Question: I'm trying to fill with different colors the 3 triangles in the following graph.

'''
data = data.frame(x=c(125), y=c(220)) #this data is just to be able to use gplot to draw figures
ggplot(data, aes(x = x, y = y)) +
xlim(0,250) +
ylim(-250, 0) +
geom_curve(x = 33, xend = 223, y = -100, yend = -100, curvature = -.65) +
geom_segment(x=128, xend = 33, y=-208, yend = -100) +
geom_segment(x=128, xend = 223, y=-208, yend = -100) +
geom_segment(x=128, xend = 159.67, y=-208, yend = -45) +
geom_segment(x=128, xend = 96.33, y=-208, yend = -45) +
coord_fixed()
'''
How can I do this?
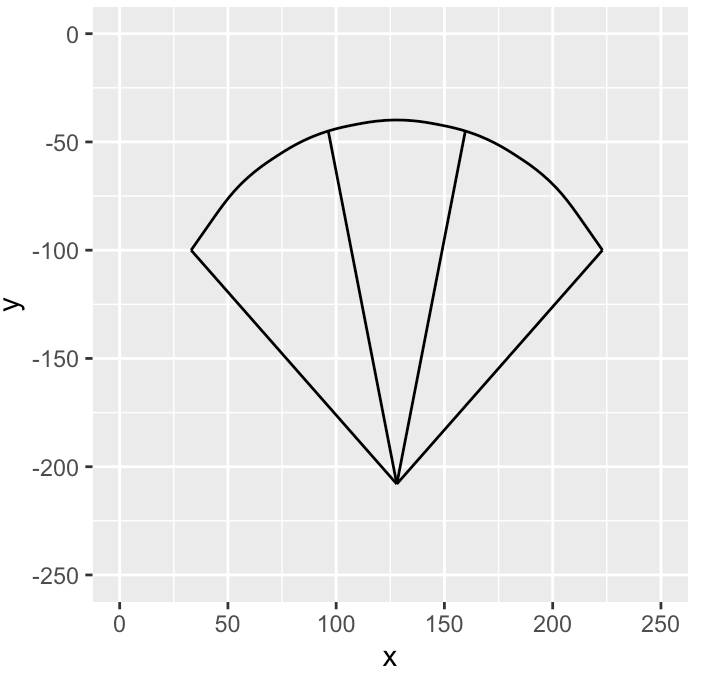
Answer: The short answer: It's a pretty evil hack.
Now let's elaborate: As discussed in <URL>. One effect of its 'calculation at draw time behaviour' can be seen below - it makes a difference if you add 'coord_plot' or not. This is different with 'geom_spline': Adding 'coord_fixed' does not change the coordinates.
'geom_curve'
@thomasp85 suggested in the GitHub thread that one could use his package 'ggforce' instead. Now, to have real control over the curvature, one needs to use geom_bspline and play around with the curvature.
Once the curvature is found, one can use the coordinates in the ggplot_build object. We can calculate the polygons based on those coordinates (this is also not quite trivial, because one needs to create cuts and add points for the correct 'edges'). See below.
'''
library(tidyverse)
library(ggforce)
mydata = data.frame(x = 128, xend = c(33, 223, 159.67, 96.33), y = -208, yend = c(-100,-100,-45,-45))
#for spline control points.
my_spline <- data.frame(x = c(33, 128, 223), y = c(-100, 24,-100))
'''
Next I demonstrate the difference between 'calculation at draw time (red curve) and 'direct calculation':
'coord_fixed'
'''
ggplot(mydata) +
geom_curve(aes(x = 33, xend = 223, y = -100, yend = -100), curvature = -.65, color = 'red') +
geom_segment(aes(x = x, xend = xend, y = y, yend = yend)) +
geom_bspline(data = my_spline, aes(x, y )) +
coord_fixed()
'''

'coord_fixed'
'''
ggplot(mydata) +
geom_curve(aes(x = 33, xend = 223, y = -100, yend = -100), curvature = -.65, color = 'red') +
geom_segment(aes(x = x, xend = xend, y = y, yend = yend)) +
geom_bspline(data = my_spline, aes(x, y ))
'''

'''
# Final hack
# Get x/y coordinates from ggplot_build
p <- ggplot(mydata) +
geom_bspline(data = my_spline, aes(x, y ))
pb <- ggplot_build(p)$data[[1]]
#create groups for fill
data_polygon <- data.frame(x = pb[['x']], y = pb[['y']]) %>%
mutate(cut_poly = cut(x, c(-Inf, 96.33, 159.67, Inf), labels = letters[1:3]))
#add corner points - repeat extremes from b, otherwise there will be a gap
data_add <- data_polygon %>%
filter(cut_poly == 'b') %>%
slice(which.min(x), which.max(x)) %>%
mutate(cut_poly = letters[c(1,3)]) %>%
bind_rows(data.frame(x = 128, y = -208, cut_poly = letters[1:3], stringsAsFactors = FALSE)) %>%
arrange(x) #important to arrange, otherwise you get irregular polygons
data_plot <- rbind(data_polygon,data_add)
ggplot(data_plot) +
geom_polygon(aes(x, y, fill = cut_poly), color = 'black')
'''

<URL>